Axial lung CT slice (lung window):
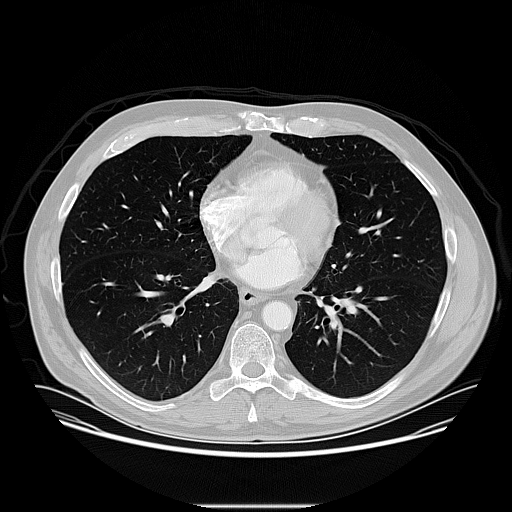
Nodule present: no